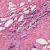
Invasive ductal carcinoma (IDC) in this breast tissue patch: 1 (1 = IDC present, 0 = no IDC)